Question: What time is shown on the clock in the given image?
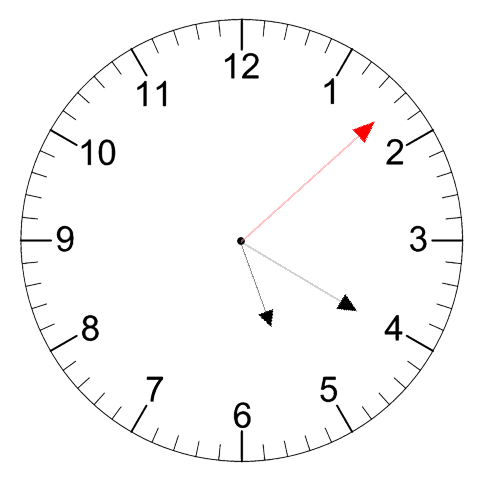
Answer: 05:20:08